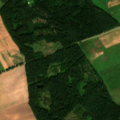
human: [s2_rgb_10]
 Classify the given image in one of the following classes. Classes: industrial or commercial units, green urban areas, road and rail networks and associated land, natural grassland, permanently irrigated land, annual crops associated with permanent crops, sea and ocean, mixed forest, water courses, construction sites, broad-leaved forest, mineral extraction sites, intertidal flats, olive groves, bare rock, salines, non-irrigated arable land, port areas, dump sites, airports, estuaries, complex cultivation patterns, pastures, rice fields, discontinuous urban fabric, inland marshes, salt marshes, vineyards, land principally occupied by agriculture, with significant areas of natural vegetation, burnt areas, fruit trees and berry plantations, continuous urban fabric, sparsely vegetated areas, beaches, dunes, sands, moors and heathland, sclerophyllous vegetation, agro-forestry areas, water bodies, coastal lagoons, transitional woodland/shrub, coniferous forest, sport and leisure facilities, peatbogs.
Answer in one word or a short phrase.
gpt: non-irrigated arable land, pastures, mixed forest